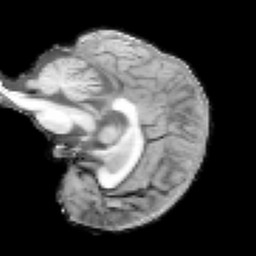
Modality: T1w
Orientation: sagittal